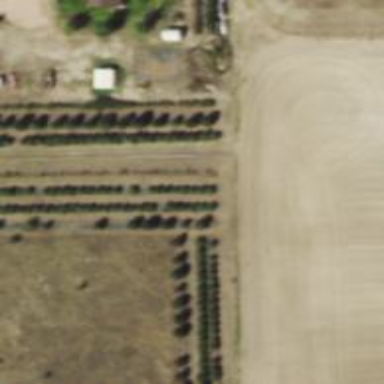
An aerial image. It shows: Row of trees in natural setting.